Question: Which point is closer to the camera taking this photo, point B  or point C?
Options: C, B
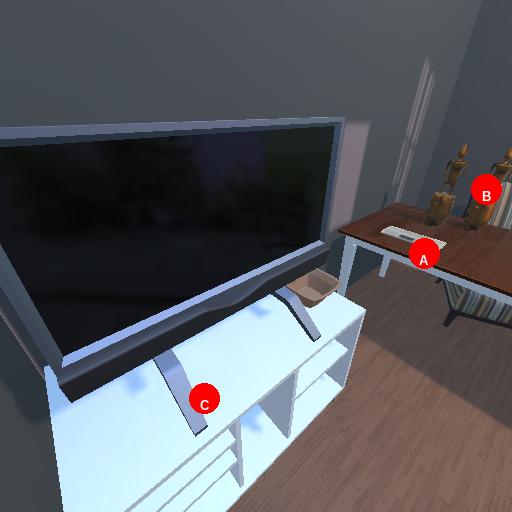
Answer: C